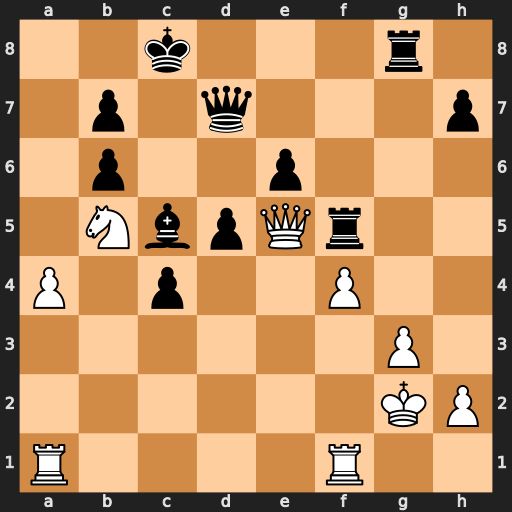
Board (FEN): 2k3r1/1p1q3p/1p2p3/1NbpQr2/P1p2P2/6P1/6KP/R4R2
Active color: w
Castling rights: -
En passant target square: -
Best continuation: Na7+ Kd8 Qb8+ Ke7 Qxg8